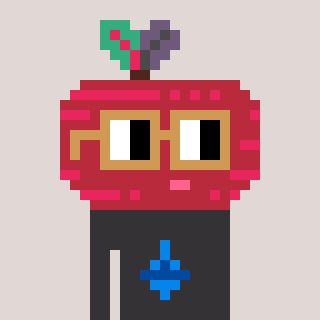
a pixel art character with square brown glasses, a beet-shaped head and a grayscale-colored body on a warm background